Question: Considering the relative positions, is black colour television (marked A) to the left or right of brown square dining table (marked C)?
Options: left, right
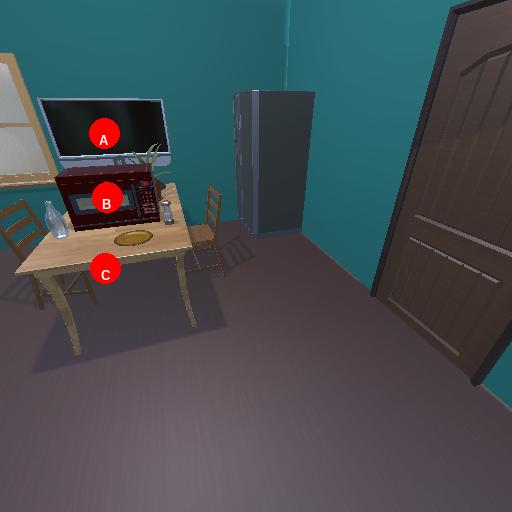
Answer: left